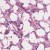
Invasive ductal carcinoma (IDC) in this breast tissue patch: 1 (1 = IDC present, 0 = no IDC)